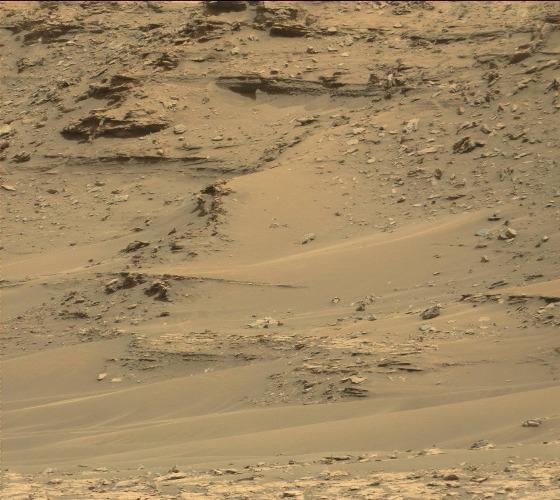
Terrain classes present: Bedrock, Gravel / Sand / Soil, Rock, Shadow